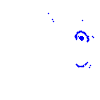
Particle: electron